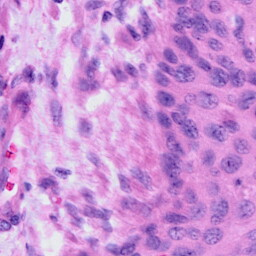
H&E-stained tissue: Cervix